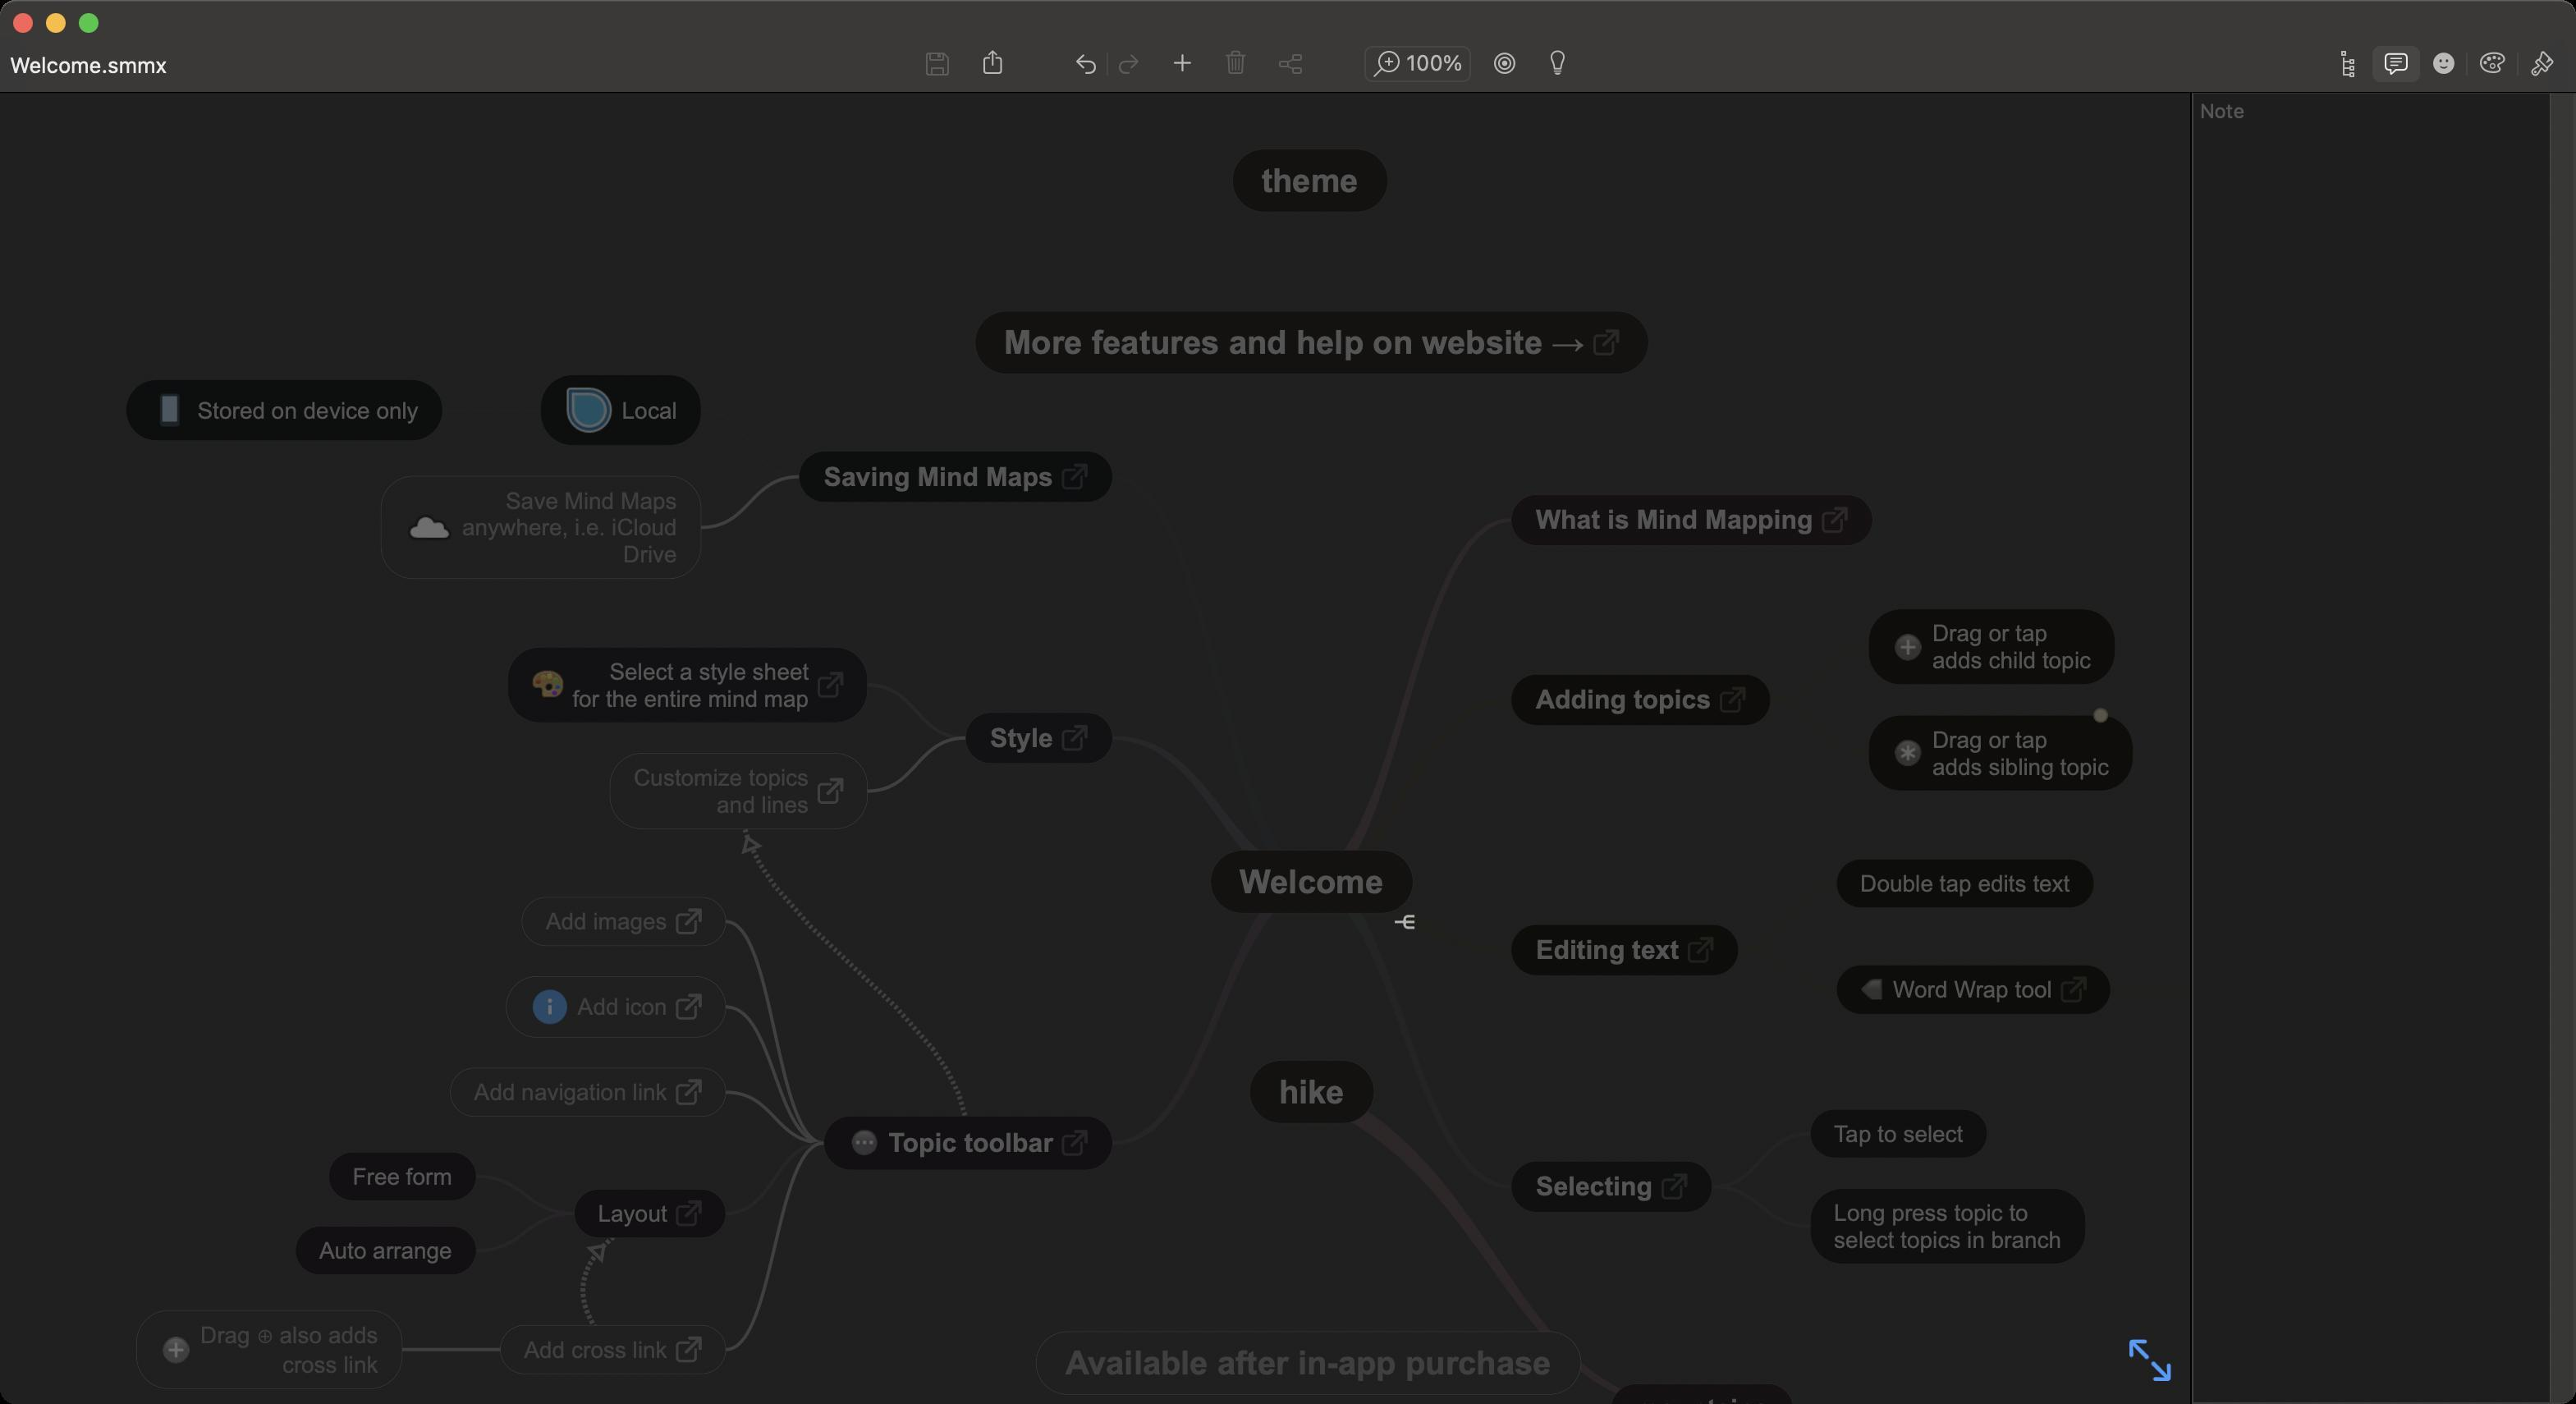
Accessibility tree:
{"name": "Welcome.smmx", "role": "AXWindow", "description": null, "role_description": "standard window", "value": null, "position": "64.00;118.00", "size": "1569;855", "children": [{"name": null, "role": "AXSplitGroup", "description": null, "role_description": "split group", "value": null, "position": "0.00;56.00", "size": "1569;799", "children": [{"name": "", "role": "AXButton", "description": "enter full screen", "role_description": "button", "value": null, "position": "1294.00;809.00", "size": "32;38", "children": []}, {"name": null, "role": "AXSplitter", "description": null, "role_description": "splitter", "value": 1334.0, "position": "1334.00;56.00", "size": "1;799", "children": []}, {"name": null, "role": "AXGroup", "description": null, "role_description": "group", "value": null, "position": "1335.00;56.00", "size": "234;799", "children": [{"name": null, "role": "AXScrollArea", "description": null, "role_description": "scroll area", "value": null, "position": "1335.00;56.00", "size": "234;799", "children": [{"name": null, "role": "AXTextArea", "description": null, "role_description": "text entry area", "value": "", "position": "1336.00;57.00", "size": "217;797", "children": []}, {"name": null, "role": "AXScrollBar", "description": null, "role_description": "scroll bar", "value": 1.0, "position": "1553.00;57.00", "size": "15;797", "children": []}]}]}]}, {"name": null, "role": "AXToolbar", "description": null, "role_description": "toolbar", "value": null, "position": "0.00;28.00", "size": "1569;28", "children": [{"name": null, "role": "AXGroup", "description": null, "role_description": "group", "value": null, "position": "2.00;28.00", "size": "104;28", "children": [{"name": null, "role": "AXStaticText", "description": "Title", "role_description": "text", "value": "Welcome.smmx", "position": "4.00;30.50", "size": "100;17", "children": []}]}, {"name": null, "role": "AXButton", "description": "Save", "role_description": "button", "value": null, "position": "554.00;28.00", "size": "34;28", "children": []}, {"name": null, "role": "AXButton", "description": "Share", "role_description": "button", "value": null, "position": "588.00;28.00", "size": "33;28", "children": []}, {"name": null, "role": "AXGroup", "description": null, "role_description": "group", "value": null, "position": "645.00;28.00", "size": "59;28", "children": [{"name": null, "role": "AXGroup", "description": "Undo", "role_description": "group", "value": null, "position": "648.00;27.00", "size": "53;25", "children": [{"name": null, "role": "AXButton", "description": "undo", "role_description": "button", "value": null, "position": "648.00;27.00", "size": "27;25", "children": []}, {"name": null, "role": "AXButton", "description": "redo", "role_description": "button", "value": null, "position": "675.00;27.00", "size": "26;25", "children": []}]}]}, {"name": null, "role": "AXButton", "description": "Add", "role_description": "button", "value": null, "position": "704.00;28.00", "size": "32;28", "children": []}, {"name": null, "role": "AXButton", "description": "Delete", "role_description": "button", "value": null, "position": "736.00;28.00", "size": "33;28", "children": []}, {"name": null, "role": "AXButton", "description": "Layout", "role_description": "button", "value": null, "position": "769.00;28.00", "size": "34;28", "children": []}, {"name": null, "role": "AXButton", "description": "Zoom", "role_description": "button", "value": null, "position": "827.00;28.00", "size": "73;28", "children": []}, {"name": null, "role": "AXButton", "description": "Focus", "role_description": "button", "value": null, "position": "900.00;28.00", "size": "33;28", "children": []}, {"name": null, "role": "AXButton", "description": "Brainstorm", "role_description": "button", "value": null, "position": "933.00;28.00", "size": "31;28", "children": []}, {"name": null, "role": "AXGroup", "description": null, "role_description": "group", "value": null, "position": "1412.00;28.00", "size": "155;28", "children": [{"name": null, "role": "AXRadioGroup", "description": "Inspector", "role_description": "radio group", "value": "{\n    \"name\": null,\n    \"role\": \"AXRadioButton\",\n    \"description\": \"comment lines\",\n    \"role_description\": \"radio button\",\n    \"value\": 1,\n    \"position\": \"1445.00;27.00\",\n    \"size\": \"30;25\",\n    \"children\": []\n}", "position": "1415.00;27.00", "size": "149;25", "children": [{"name": null, "role": "AXRadioButton", "description": null, "role_description": "radio button", "value": 0, "position": "1415.00;27.00", "size": "30;25", "children": []}, {"name": null, "role": "AXRadioButton", "description": "comment lines", "role_description": "radio button", "value": 1, "position": "1445.00;27.00", "size": "30;25", "children": []}, {"name": null, "role": "AXRadioButton", "description": null, "role_description": "radio button", "value": 0, "position": "1475.00;27.00", "size": "28;25", "children": []}, {"name": null, "role": "AXRadioButton", "description": null, "role_description": "radio button", "value": 0, "position": "1503.00;27.00", "size": "31;25", "children": []}, {"name": null, "role": "AXRadioButton", "description": "format", "role_description": "radio button", "value": 0, "position": "1534.00;27.00", "size": "30;25", "children": []}]}]}]}, {"name": null, "role": "AXButton", "description": null, "role_description": "close button", "value": null, "position": "7.00;6.00", "size": "14;16", "children": []}, {"name": null, "role": "AXButton", "description": null, "role_description": "full screen button", "value": null, "position": "47.00;6.00", "size": "14;16", "children": [{"name": null, "role": "AXGroup", "description": null, "role_description": "group", "value": null, "position": "47.00;6.00", "size": "14;16", "children": [{"name": null, "role": "AXGroup", "description": null, "role_description": "group", "value": null, "position": "47.00;6.00", "size": "14;16", "children": []}]}]}, {"name": null, "role": "AXButton", "description": null, "role_description": "minimize button", "value": null, "position": "27.00;6.00", "size": "14;16", "children": []}]}